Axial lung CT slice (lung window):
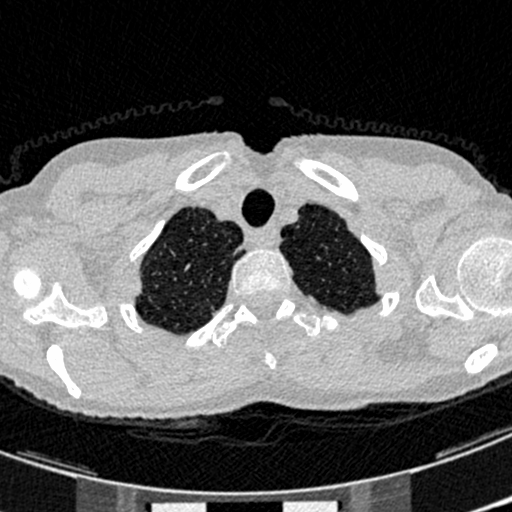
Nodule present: no